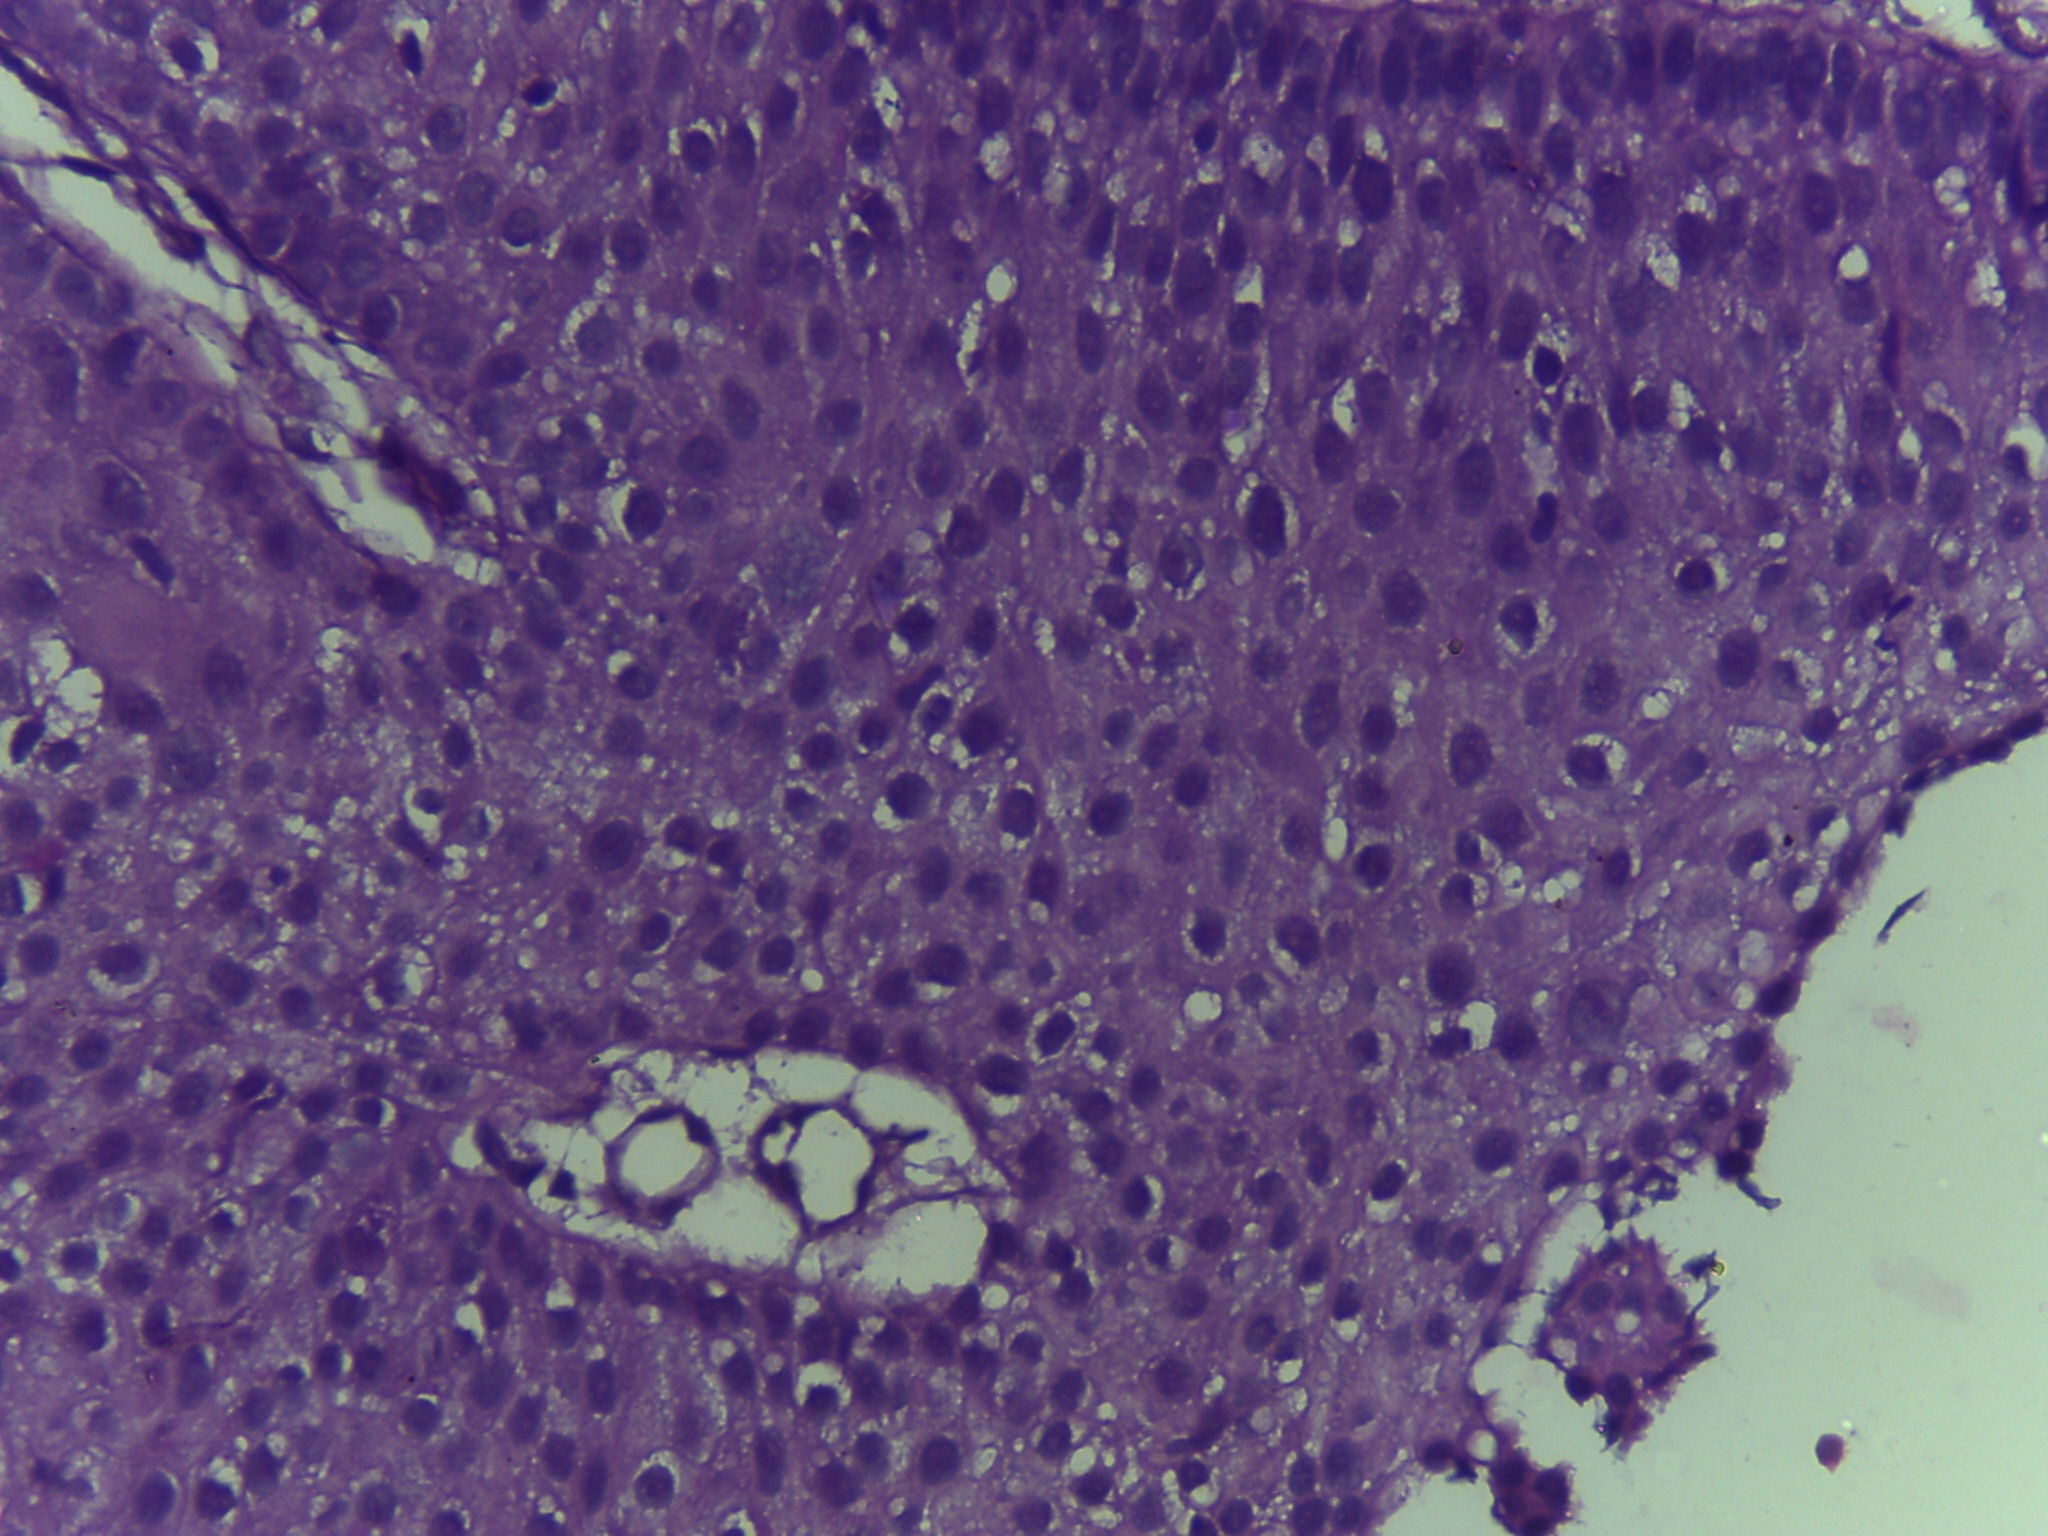
Diagnosis: OSCC